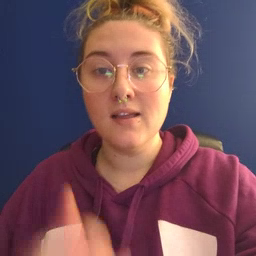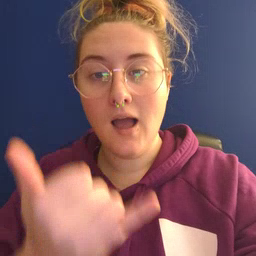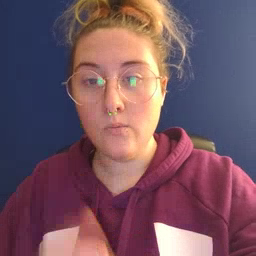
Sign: now